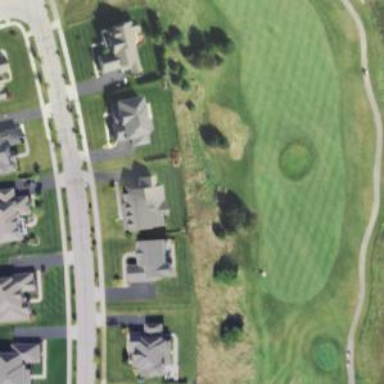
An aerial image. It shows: Area of rough grass used for golf.